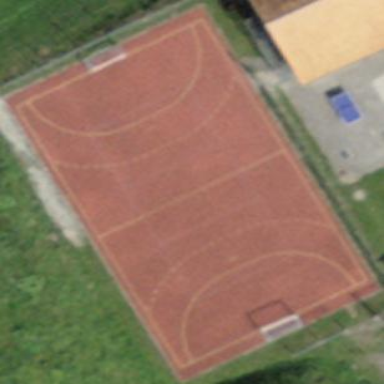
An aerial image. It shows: Multi-sport pitch with tartan surface.